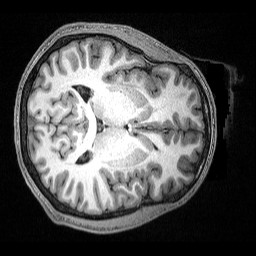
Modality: T1w
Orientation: axial
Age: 21
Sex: male
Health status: ill
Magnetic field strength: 3 T
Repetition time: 2.53 s
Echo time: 0.00331 s